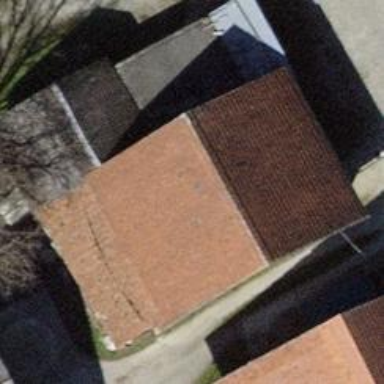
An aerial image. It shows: Farm auxiliary building with gabled roof.